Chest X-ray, PA view. Patient: 45 years old, sex F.
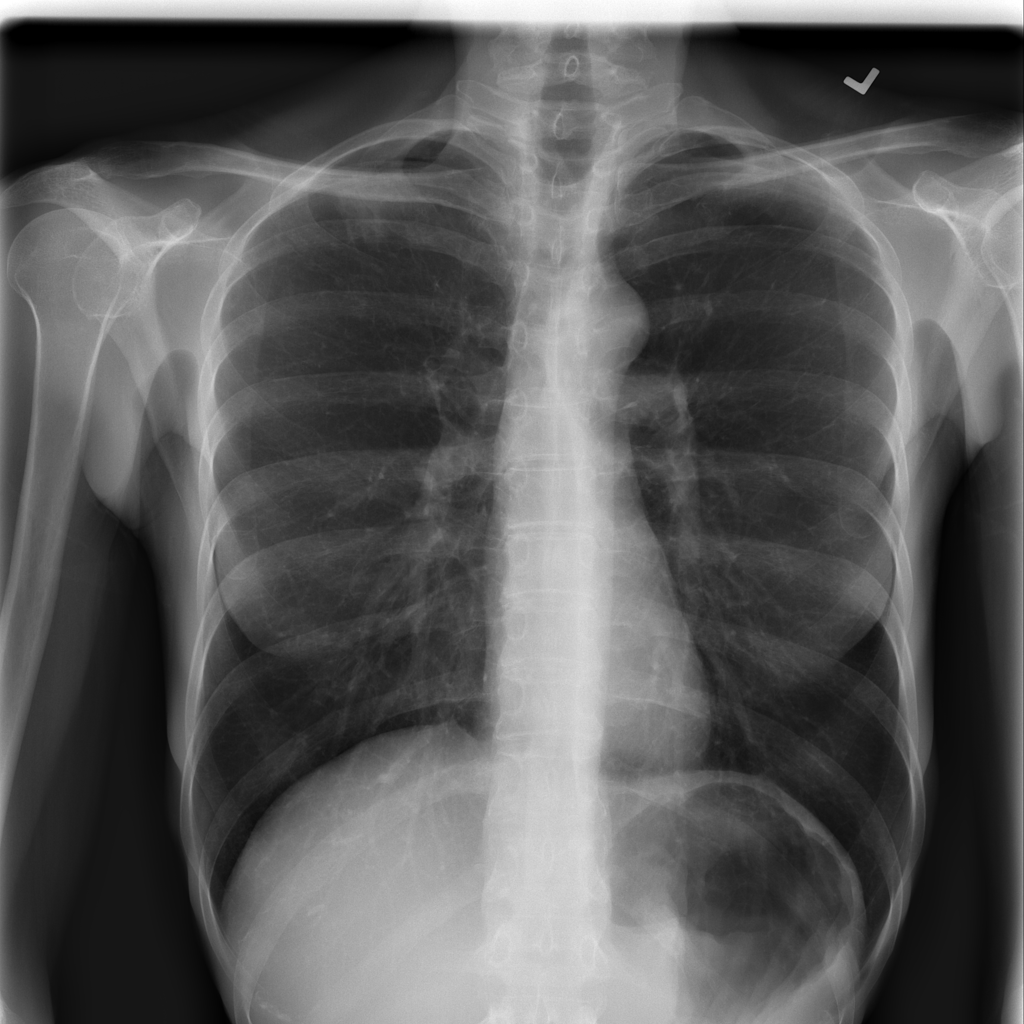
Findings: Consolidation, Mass